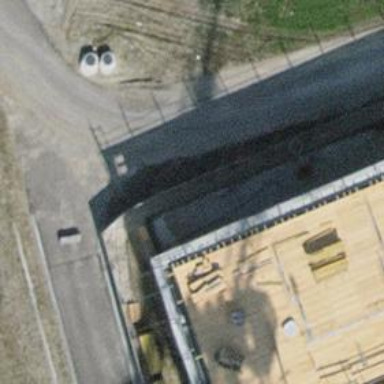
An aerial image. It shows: Surveillance system is in place.